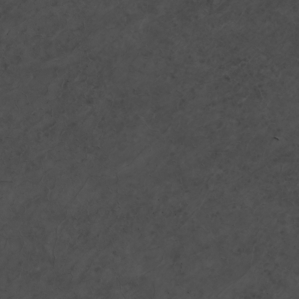
Label: non_frost